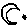
Label: moon